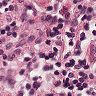
Metastatic tissue present: no